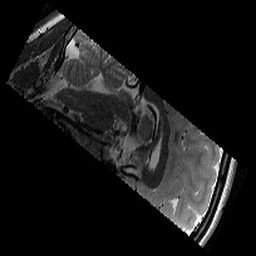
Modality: T2w
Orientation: sagittal
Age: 11
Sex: male
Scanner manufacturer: siemens
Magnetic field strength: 3 T
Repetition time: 9.23 s
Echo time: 0.067 s